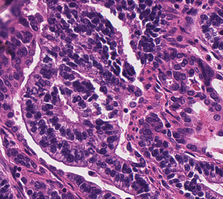
Tumor epithelial tissue: yes
Tumor-associated stroma tissue: yes
Normal tissue: no